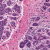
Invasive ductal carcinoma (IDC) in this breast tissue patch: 0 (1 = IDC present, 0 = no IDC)